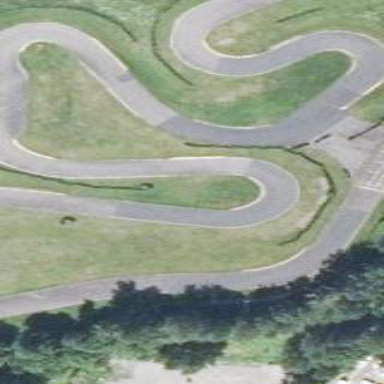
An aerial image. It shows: Karting raceway road for racing enthusiasts.